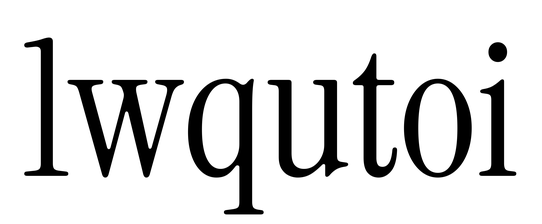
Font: InstrumentSerif-Regular